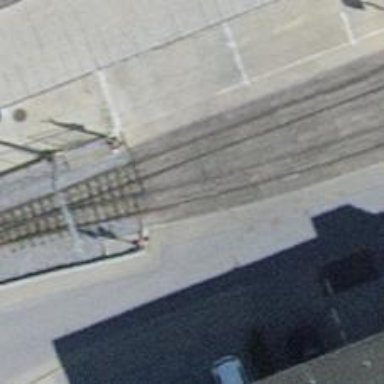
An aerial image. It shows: Level crossing with lights on the railway.